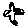
Label: bird